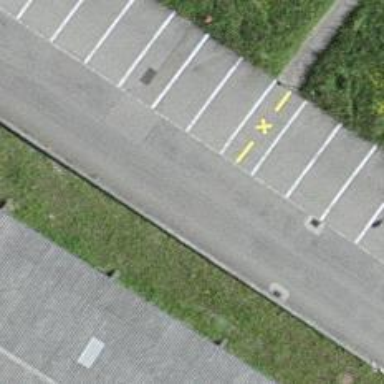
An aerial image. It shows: Road with steps.